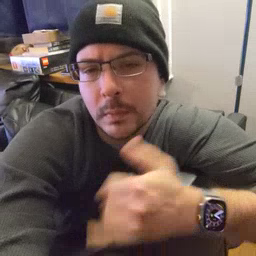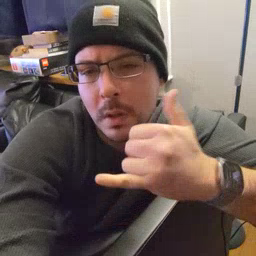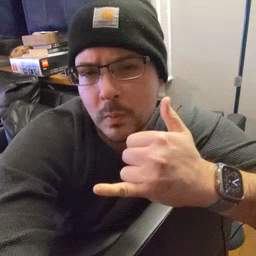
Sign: yellow